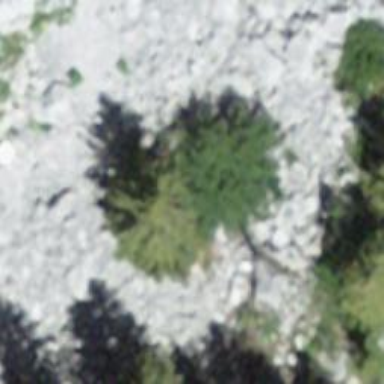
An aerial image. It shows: Needle-leaved tree in its natural environment.